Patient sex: M
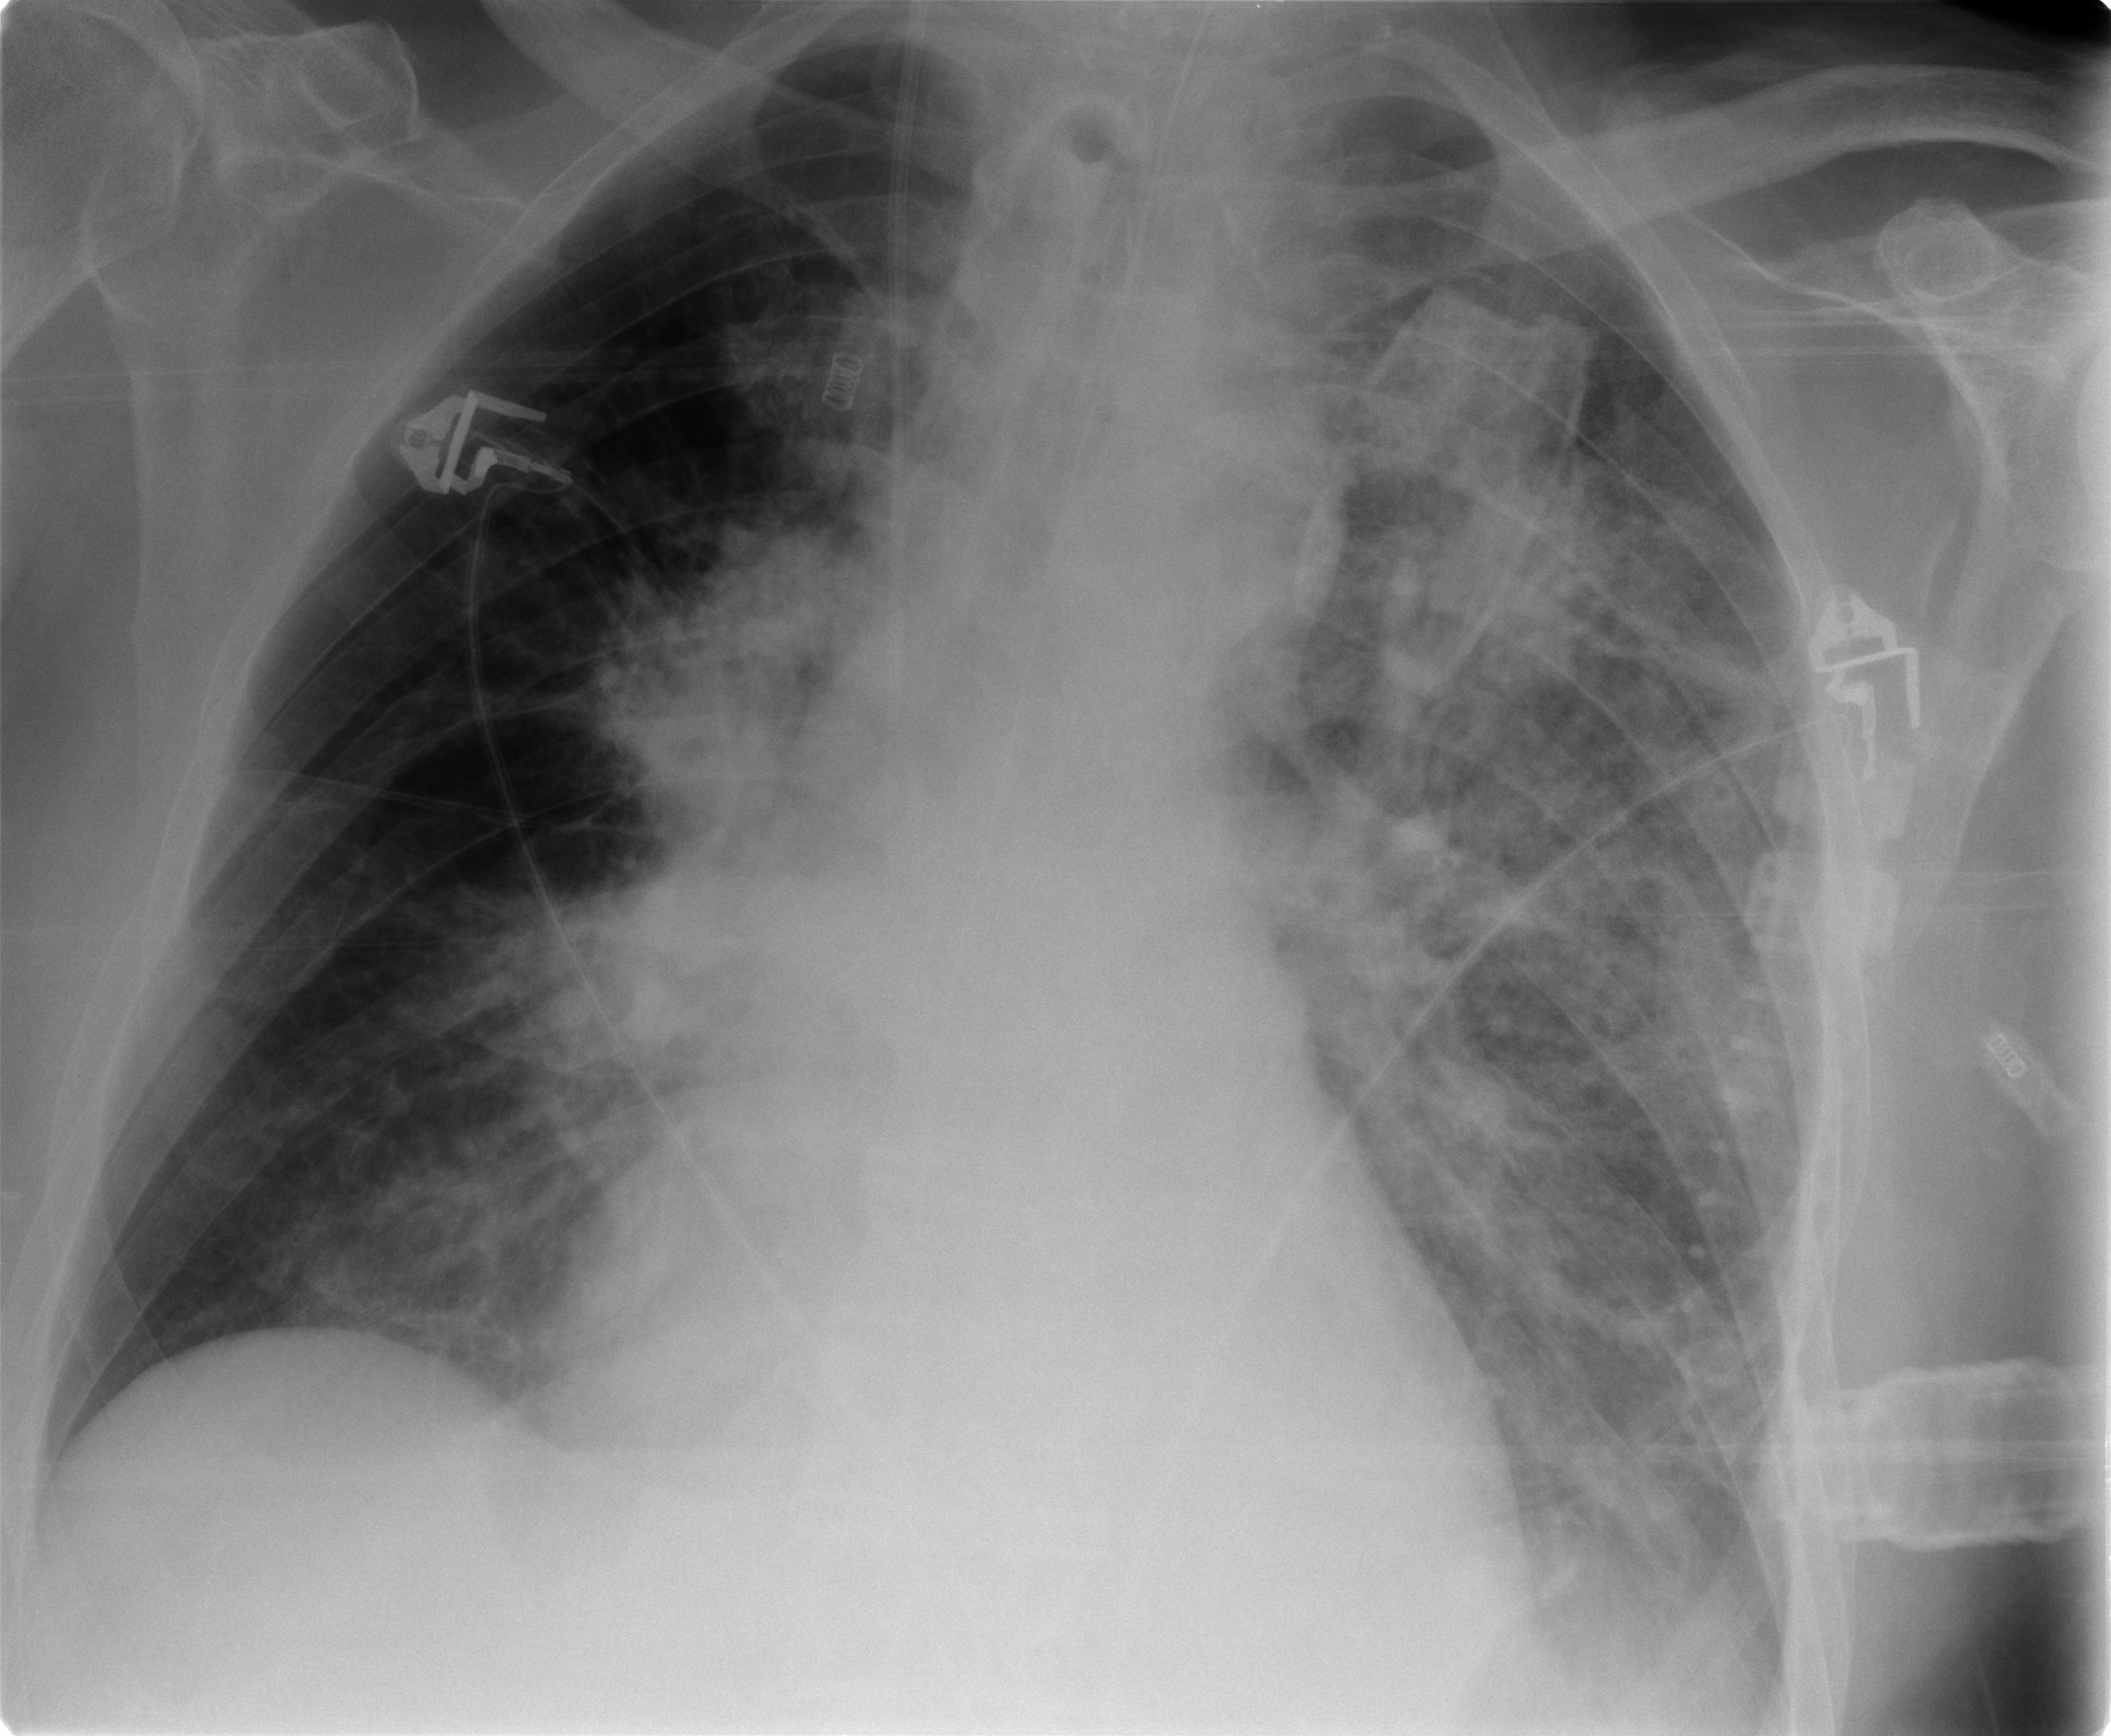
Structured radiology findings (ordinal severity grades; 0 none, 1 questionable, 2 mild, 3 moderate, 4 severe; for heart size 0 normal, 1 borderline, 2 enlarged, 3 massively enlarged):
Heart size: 0
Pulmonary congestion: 2
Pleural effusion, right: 0
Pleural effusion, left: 2
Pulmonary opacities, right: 2
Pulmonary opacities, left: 4
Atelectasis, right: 2
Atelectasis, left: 3